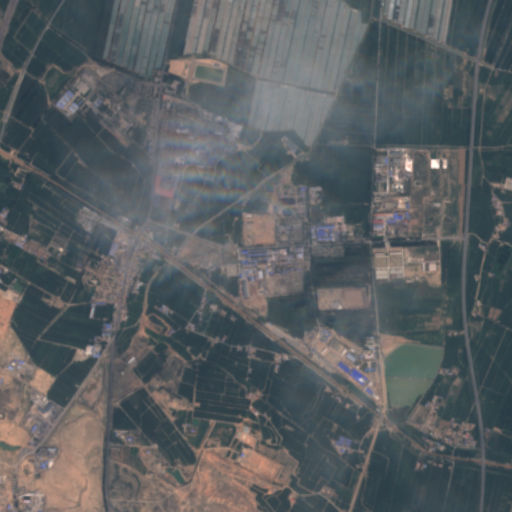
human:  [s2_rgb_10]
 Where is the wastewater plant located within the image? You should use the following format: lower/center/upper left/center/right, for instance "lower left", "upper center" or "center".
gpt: The wastewater plant is located in the center of the image.
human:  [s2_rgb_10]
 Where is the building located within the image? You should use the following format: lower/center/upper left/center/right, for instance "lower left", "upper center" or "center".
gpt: There is no building in the image.